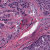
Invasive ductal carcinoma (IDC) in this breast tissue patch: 1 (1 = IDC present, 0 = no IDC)